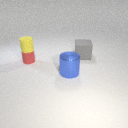
large gray rubber cube to the right of small red rubber cylinder